Field crop: maize
Growth stage: 2
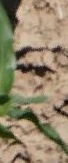
Species: maize